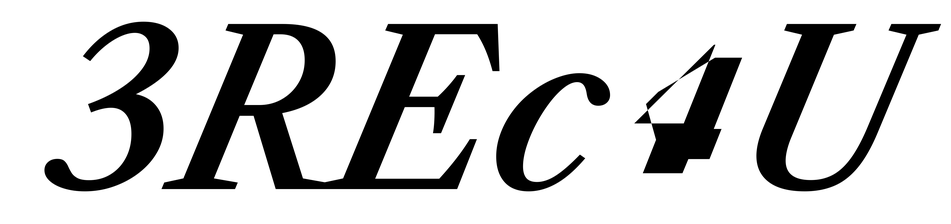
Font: LibreCaslonText-Italic_SemiBold_Italic